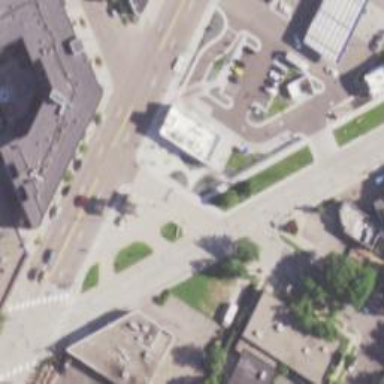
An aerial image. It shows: Unmarked crossing on footway.